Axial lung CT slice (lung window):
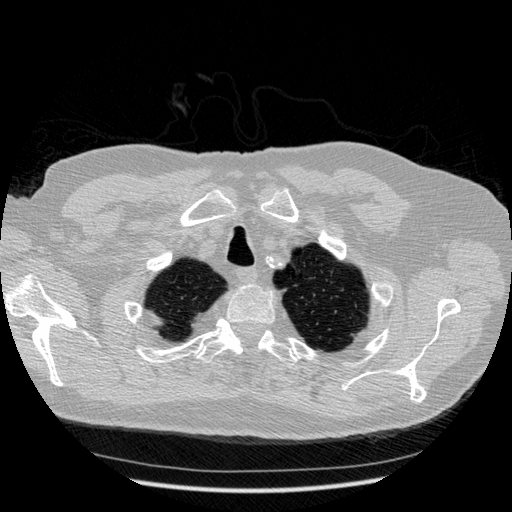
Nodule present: no